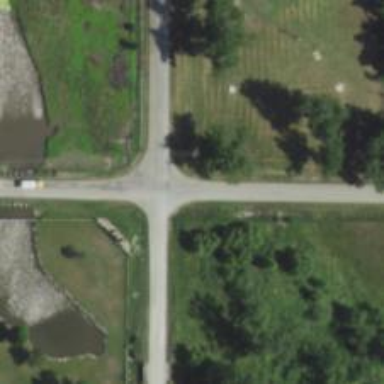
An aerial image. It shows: Stop road.